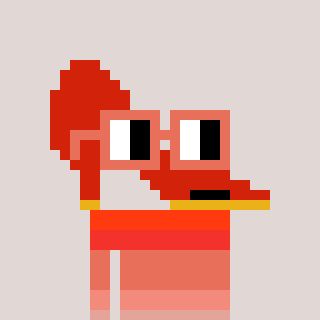
a pixel art character with square orange glasses, a highheel-shaped head and a darkpink-colored body on a warm background